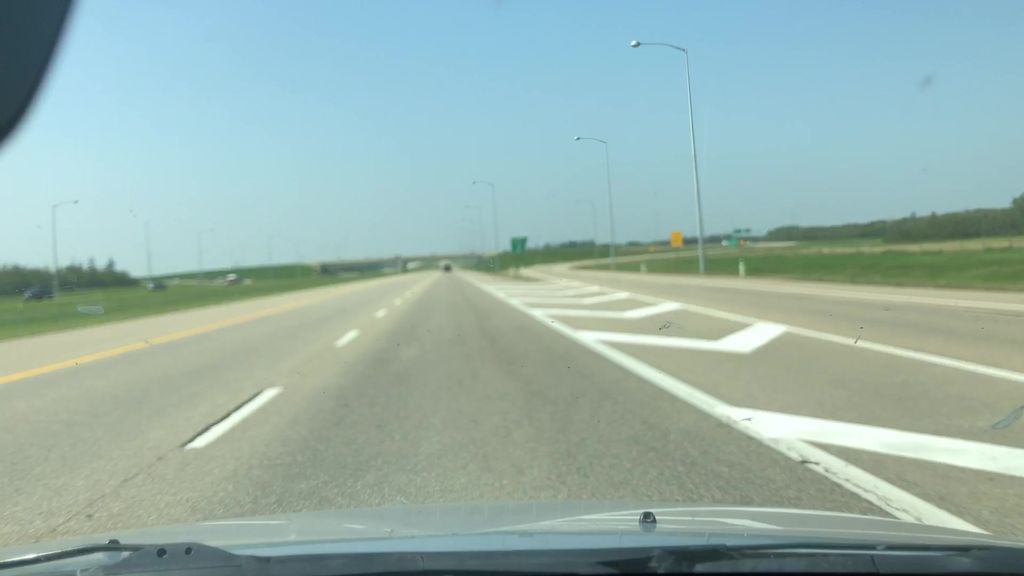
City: edmonton